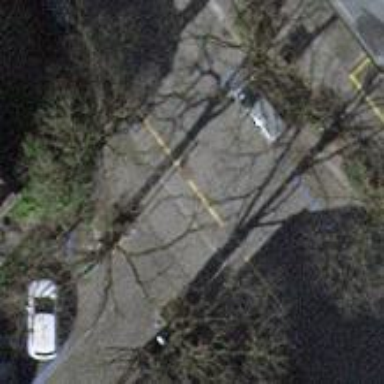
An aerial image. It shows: Unmarked crossing with traffic calming table.